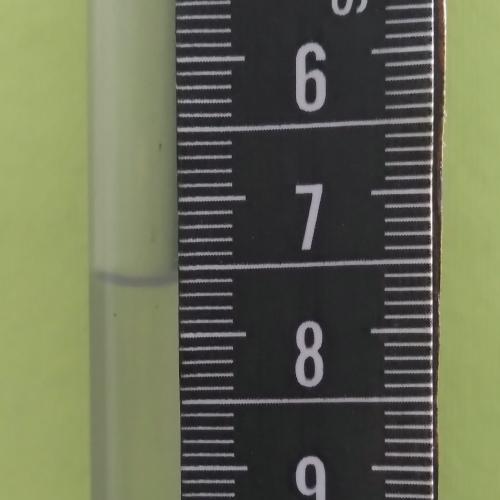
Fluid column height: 7.6 cm